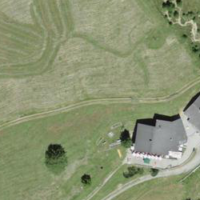
EUNIS habitat code: 26
Species observed at this site:
Dactylorhiza majalis
Nucifraga caryocatactes
Erebia melampus
Falco tinnunculus